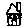
Label: house